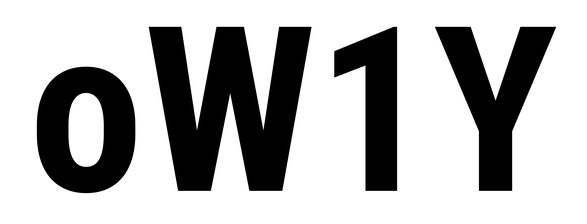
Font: Roboto_Condensed_Bold